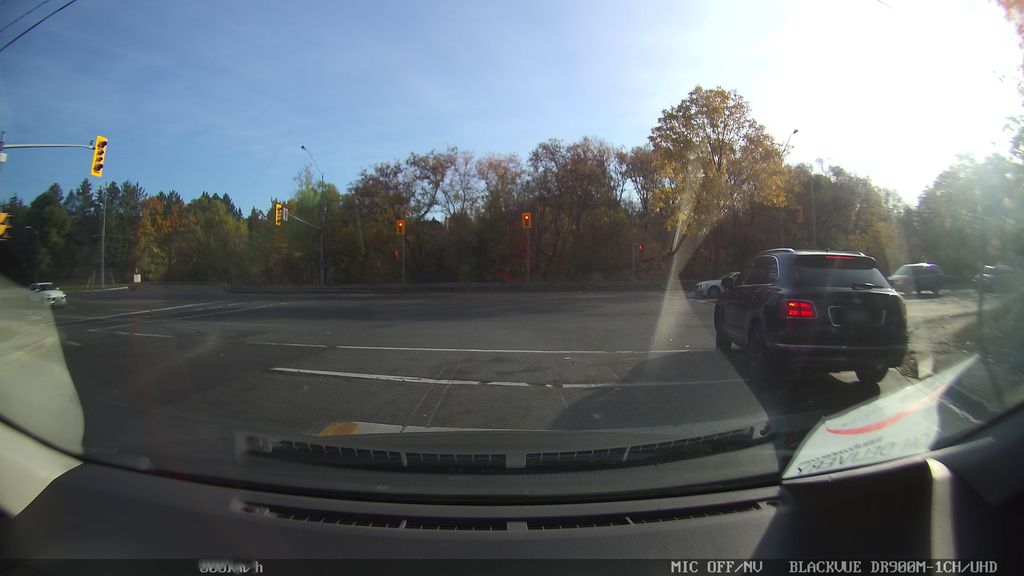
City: toronto